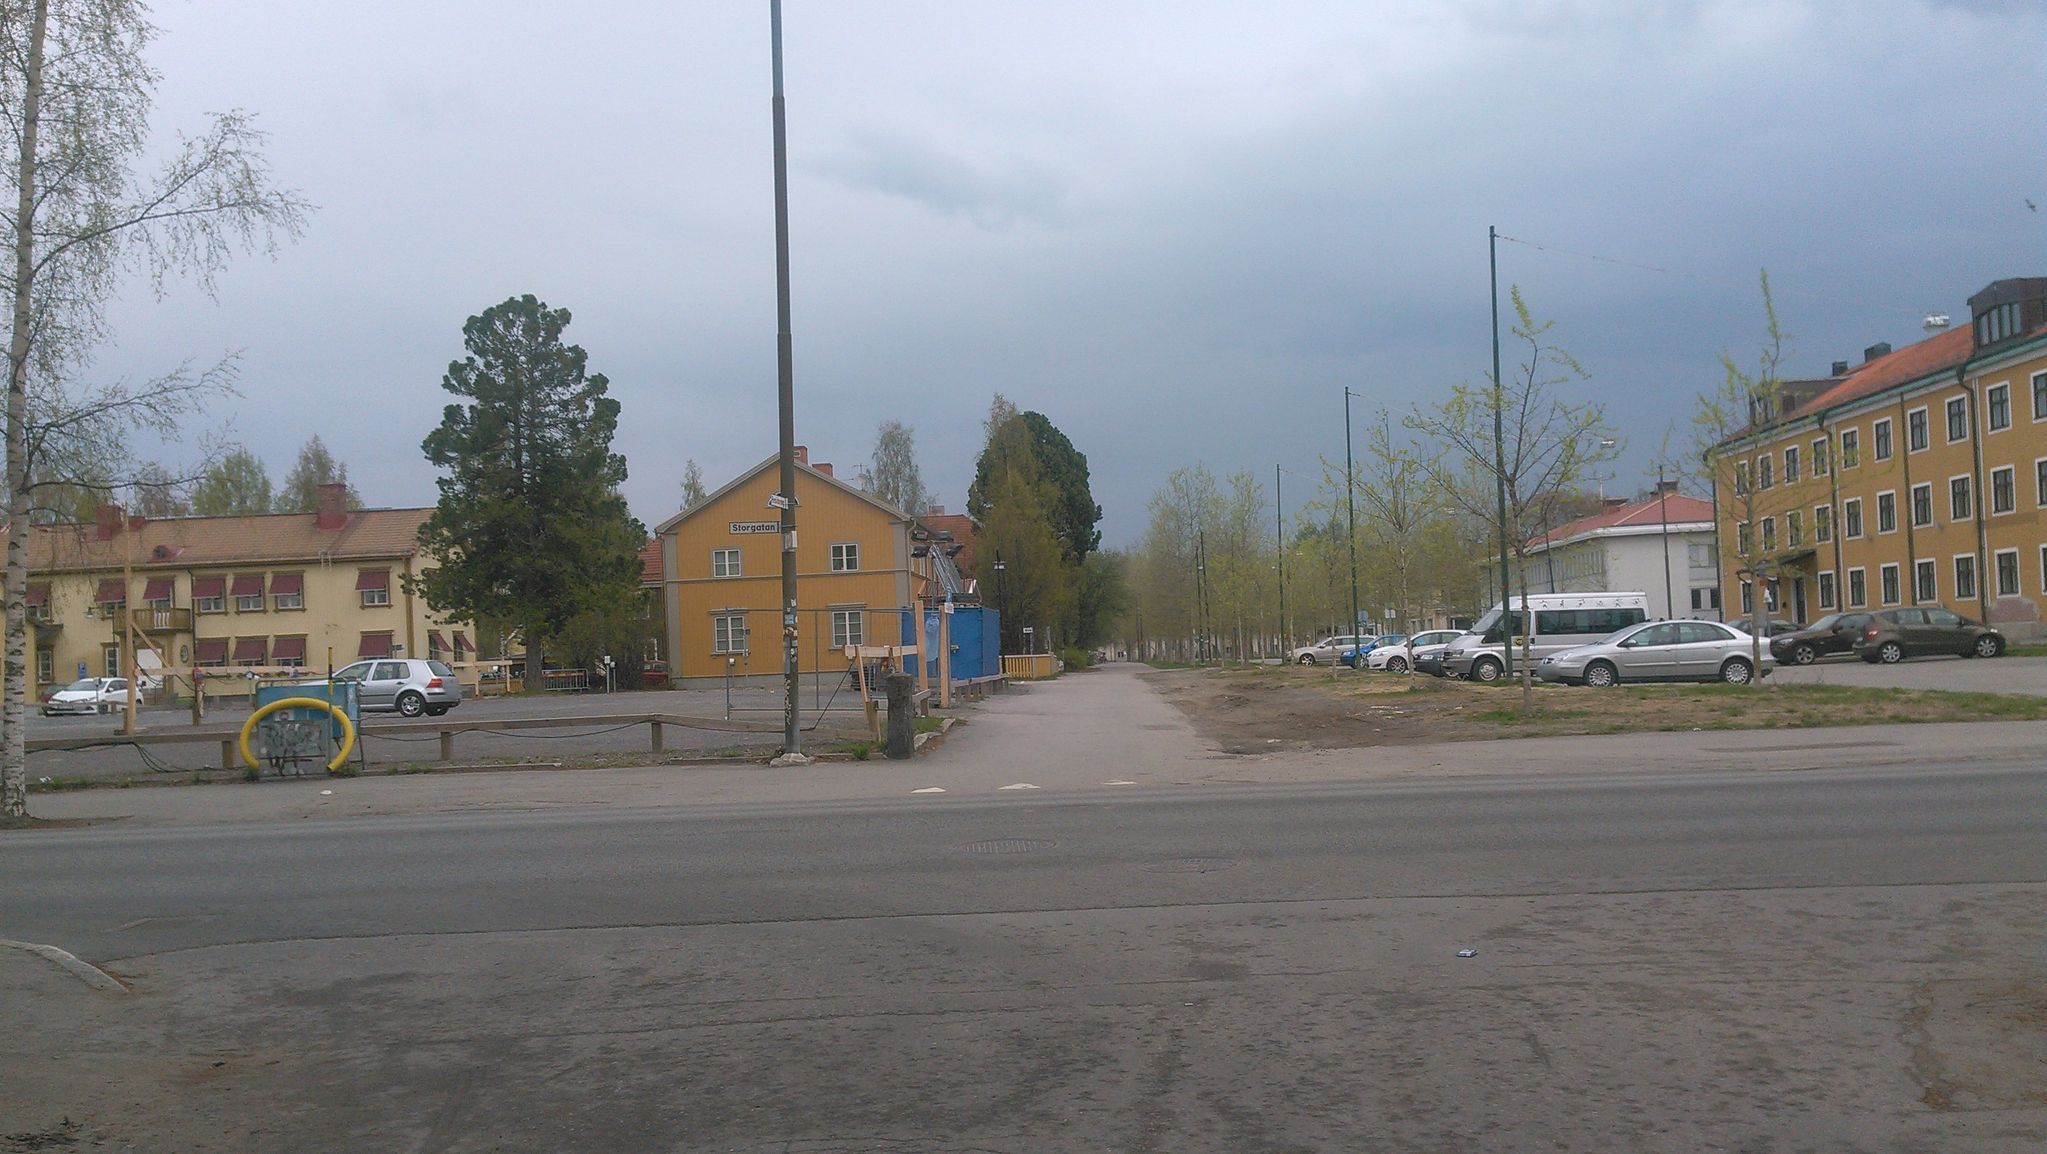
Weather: clear
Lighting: day
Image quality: good
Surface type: driving surface
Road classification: residential, cycleway
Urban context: urban centre
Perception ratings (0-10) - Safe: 7.2, Lively: 3.11, Beautiful: 7.32, Boring: 6.49, Depressing: 8.37, Wealthy: 3.29